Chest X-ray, AP view. Patient: 39 years old, sex M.
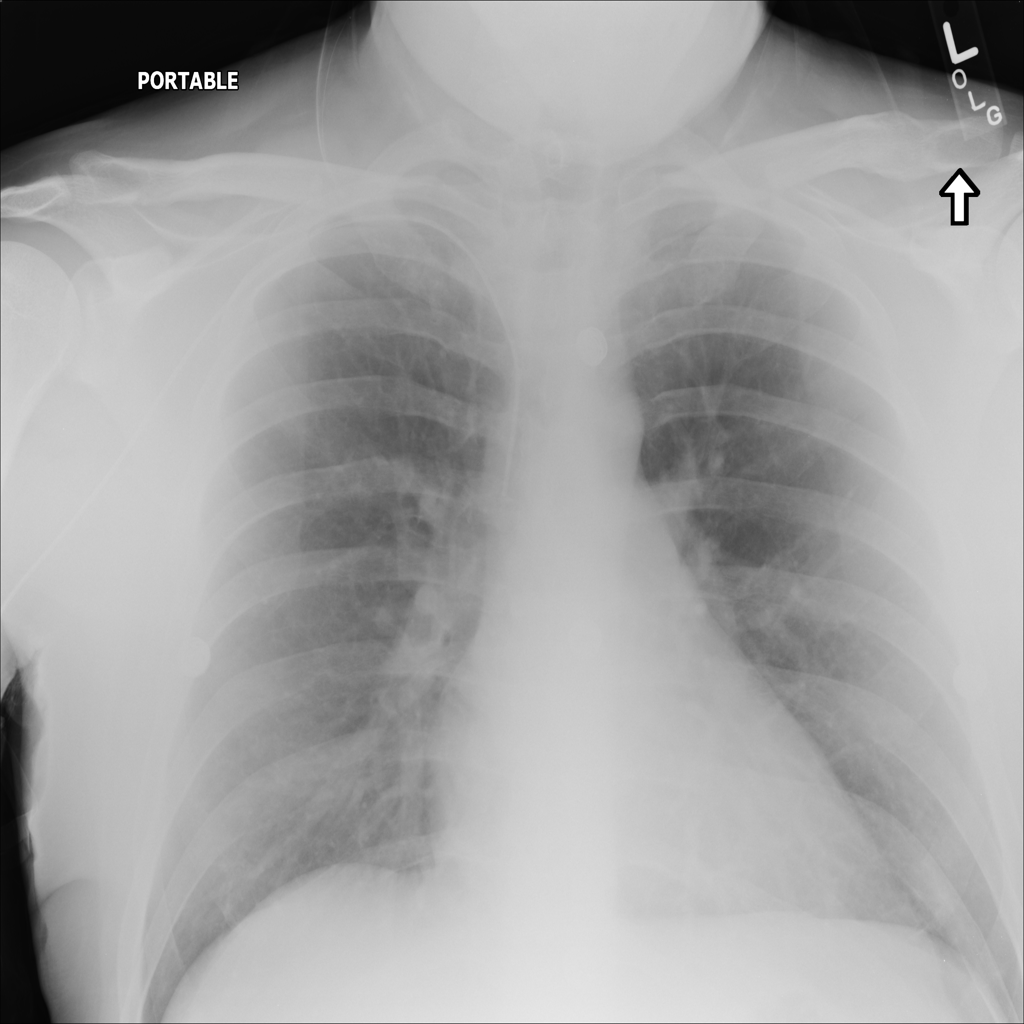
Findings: No Finding